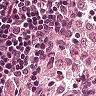
Metastatic tissue present: no